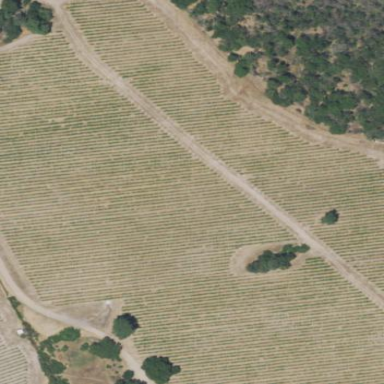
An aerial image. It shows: Vineyard where grapes are grown.